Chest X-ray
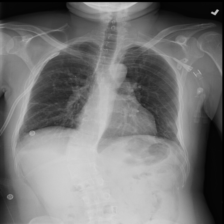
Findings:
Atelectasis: negative
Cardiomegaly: negative
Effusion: negative
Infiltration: negative
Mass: negative
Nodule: negative
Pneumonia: negative
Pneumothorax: negative
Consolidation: positive
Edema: negative
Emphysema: negative
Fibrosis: negative
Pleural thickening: negative
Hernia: negative